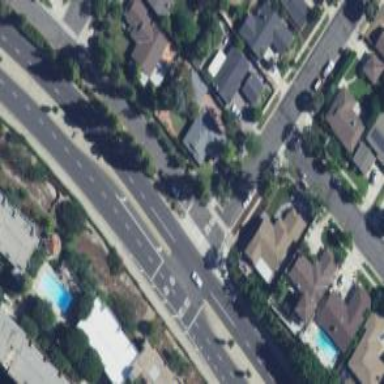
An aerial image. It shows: Solid stop line on the road marking.